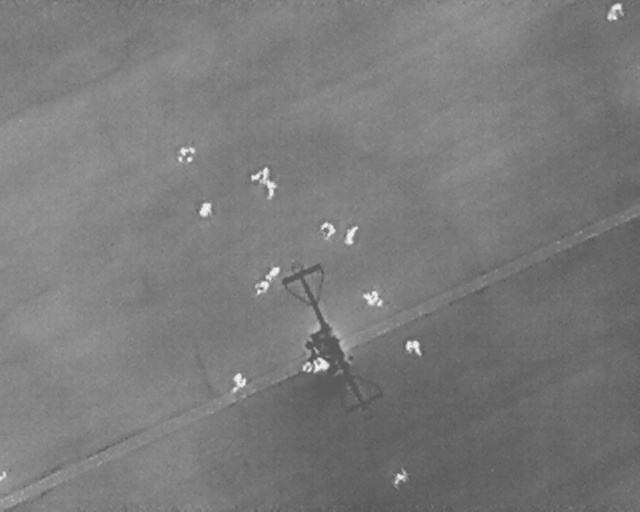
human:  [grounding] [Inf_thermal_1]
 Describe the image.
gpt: In the satellite image, there is  <ref>3 large person </ref> <box>[[56, 55, 59, 60, 29], [49, 43, 52, 46, 2], [39, 32, 42, 36, 2]]</box> located at center,  <ref>1 medium person </ref> <box>[[27, 28, 30, 31, 2]]</box> located at left,  <ref>6 medium person </ref> <box>[[53, 44, 56, 46, 26], [40, 36, 44, 38, 2], [30, 39, 33, 42, 24], [39, 54, 42, 57, 2], [41, 52, 43, 54, 40], [63, 66, 66, 69, 2]]</box> located at center,  <ref>3 medium person </ref> <box>[[48, 69, 51, 72, 2], [35, 73, 39, 76, 2], [61, 92, 64, 94, 2]]</box> located at bottom,  <ref>1 medium person </ref> <box>[[94, 0, 97, 4, 2]]</box> located at top right.